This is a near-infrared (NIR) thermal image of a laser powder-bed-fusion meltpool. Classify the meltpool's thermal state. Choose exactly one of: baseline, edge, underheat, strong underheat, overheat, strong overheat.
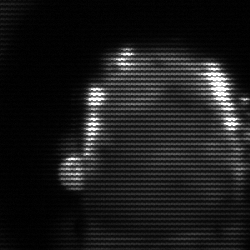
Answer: baseline